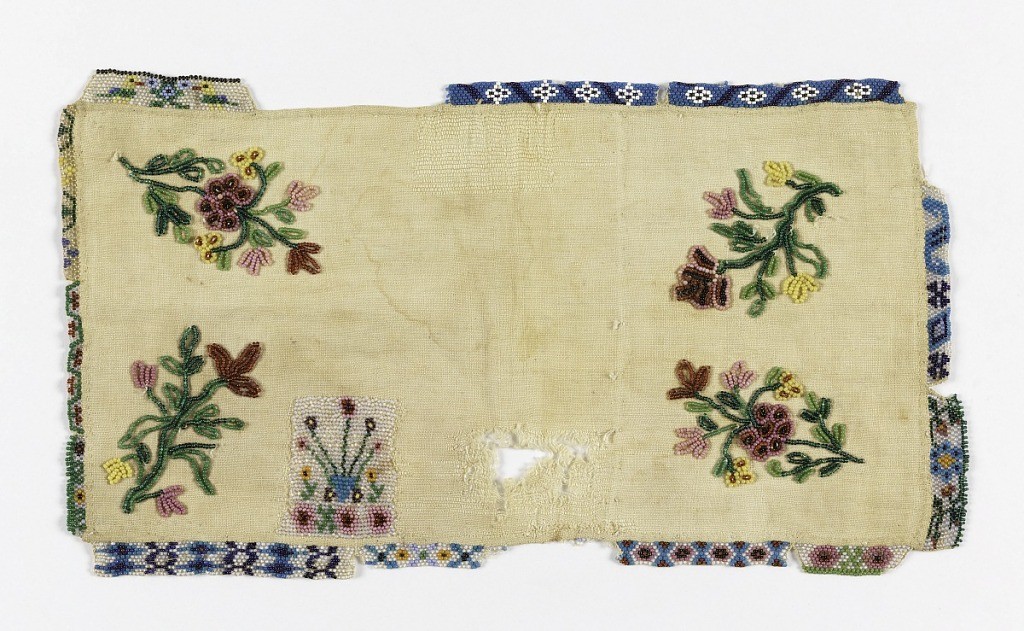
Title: Sampler
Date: early 19th century
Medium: cotton, glass beads Technique: embroidered on plain weave
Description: Sampler of white cotton with embroidery of polychrome glass beads. Twelve different border motifs. Five different floral designs in center of panel.